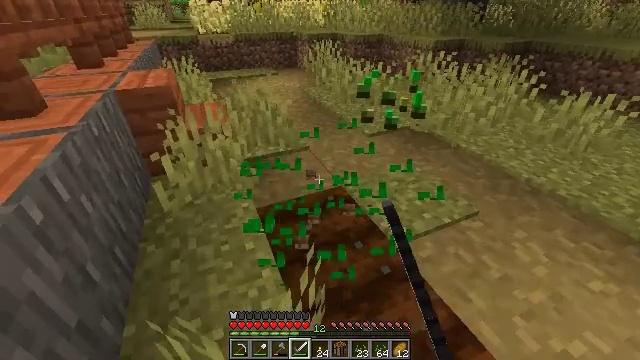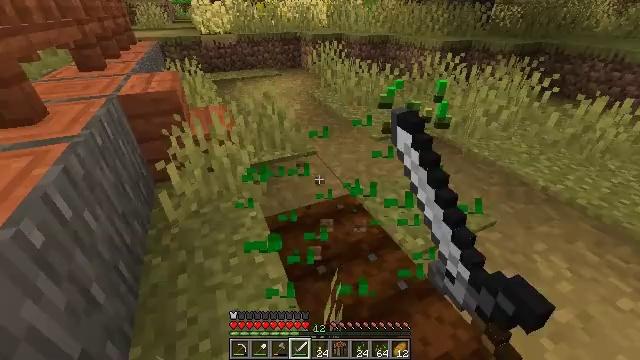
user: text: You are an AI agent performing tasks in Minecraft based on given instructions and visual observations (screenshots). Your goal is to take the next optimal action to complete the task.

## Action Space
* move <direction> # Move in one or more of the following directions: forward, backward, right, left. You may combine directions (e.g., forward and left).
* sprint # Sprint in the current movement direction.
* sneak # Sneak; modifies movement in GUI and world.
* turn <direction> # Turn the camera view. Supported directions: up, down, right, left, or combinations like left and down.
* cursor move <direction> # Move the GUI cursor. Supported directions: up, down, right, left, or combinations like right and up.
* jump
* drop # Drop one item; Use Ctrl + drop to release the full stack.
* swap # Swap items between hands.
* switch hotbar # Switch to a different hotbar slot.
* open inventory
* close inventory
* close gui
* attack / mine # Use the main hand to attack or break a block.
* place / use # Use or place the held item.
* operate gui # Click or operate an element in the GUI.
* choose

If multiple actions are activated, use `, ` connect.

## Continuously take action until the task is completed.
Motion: motion action
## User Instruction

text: Harvest wheat from the field.
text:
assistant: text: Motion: move forward and move left, attack / mine
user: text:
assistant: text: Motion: attack / mine